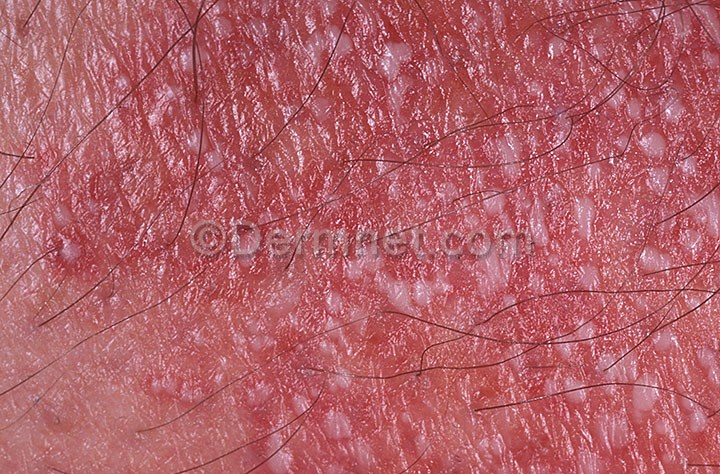
Disease: Psoriasis pictures Lichen Planus and related diseases